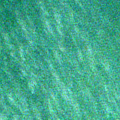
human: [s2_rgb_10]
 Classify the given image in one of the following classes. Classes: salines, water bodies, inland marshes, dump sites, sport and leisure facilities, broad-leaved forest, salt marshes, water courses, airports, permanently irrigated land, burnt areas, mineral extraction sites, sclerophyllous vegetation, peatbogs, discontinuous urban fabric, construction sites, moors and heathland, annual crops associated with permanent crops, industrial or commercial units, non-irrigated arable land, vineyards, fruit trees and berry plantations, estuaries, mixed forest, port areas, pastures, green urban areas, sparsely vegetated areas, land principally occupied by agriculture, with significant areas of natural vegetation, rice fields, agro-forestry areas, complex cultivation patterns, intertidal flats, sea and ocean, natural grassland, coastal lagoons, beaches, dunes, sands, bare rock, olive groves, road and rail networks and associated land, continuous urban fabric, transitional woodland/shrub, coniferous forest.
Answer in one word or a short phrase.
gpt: sea and ocean